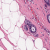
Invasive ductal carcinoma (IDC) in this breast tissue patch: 0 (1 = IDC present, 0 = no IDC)